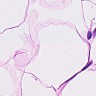
Metastatic tissue present: no